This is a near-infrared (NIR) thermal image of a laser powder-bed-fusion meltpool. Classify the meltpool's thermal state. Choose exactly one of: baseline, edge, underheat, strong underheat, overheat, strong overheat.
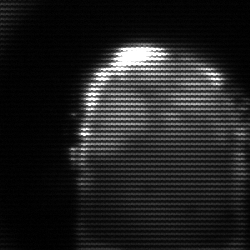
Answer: baseline